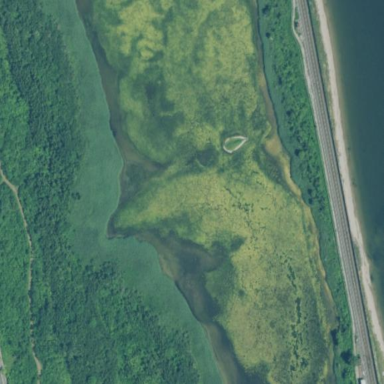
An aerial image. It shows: Marsh wetland.